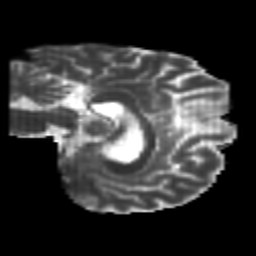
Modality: T2w
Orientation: sagittal
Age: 22
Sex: female
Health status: healthy
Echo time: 0.074 s